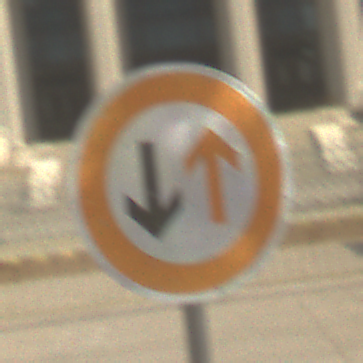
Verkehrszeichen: VorrangDesGegenverkehrs
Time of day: MorningAfternoon
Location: Outdoor (Suburban)
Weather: Clear
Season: NotSpecified
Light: Natural